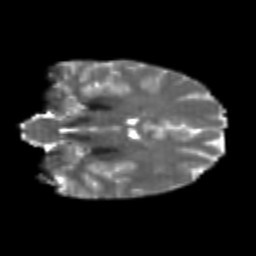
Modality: T2w
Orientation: coronal
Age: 25
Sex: female
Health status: healthy
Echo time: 0.074 s